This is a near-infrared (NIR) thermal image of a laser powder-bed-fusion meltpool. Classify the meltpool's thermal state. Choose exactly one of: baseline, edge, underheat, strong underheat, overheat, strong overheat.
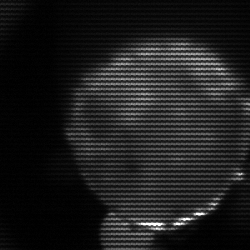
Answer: edge